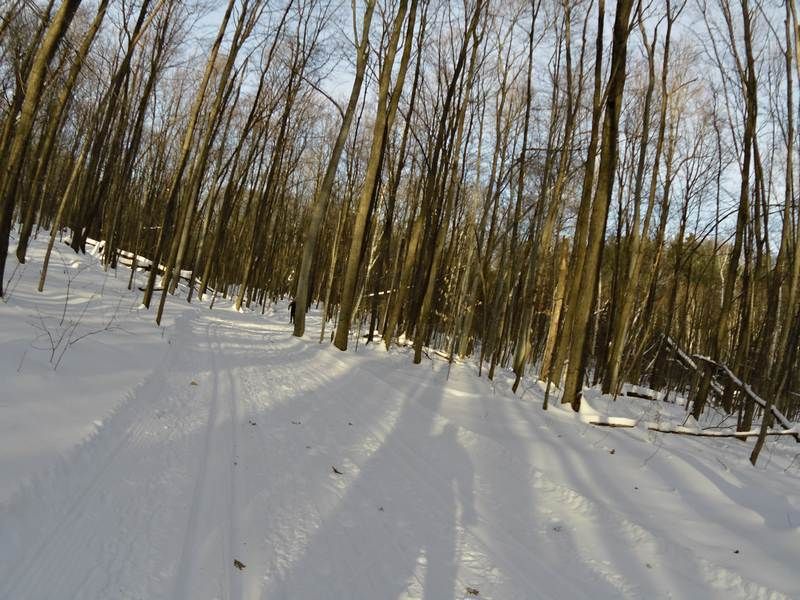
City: ottawa-gatineau